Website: apple
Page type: customer-info-address
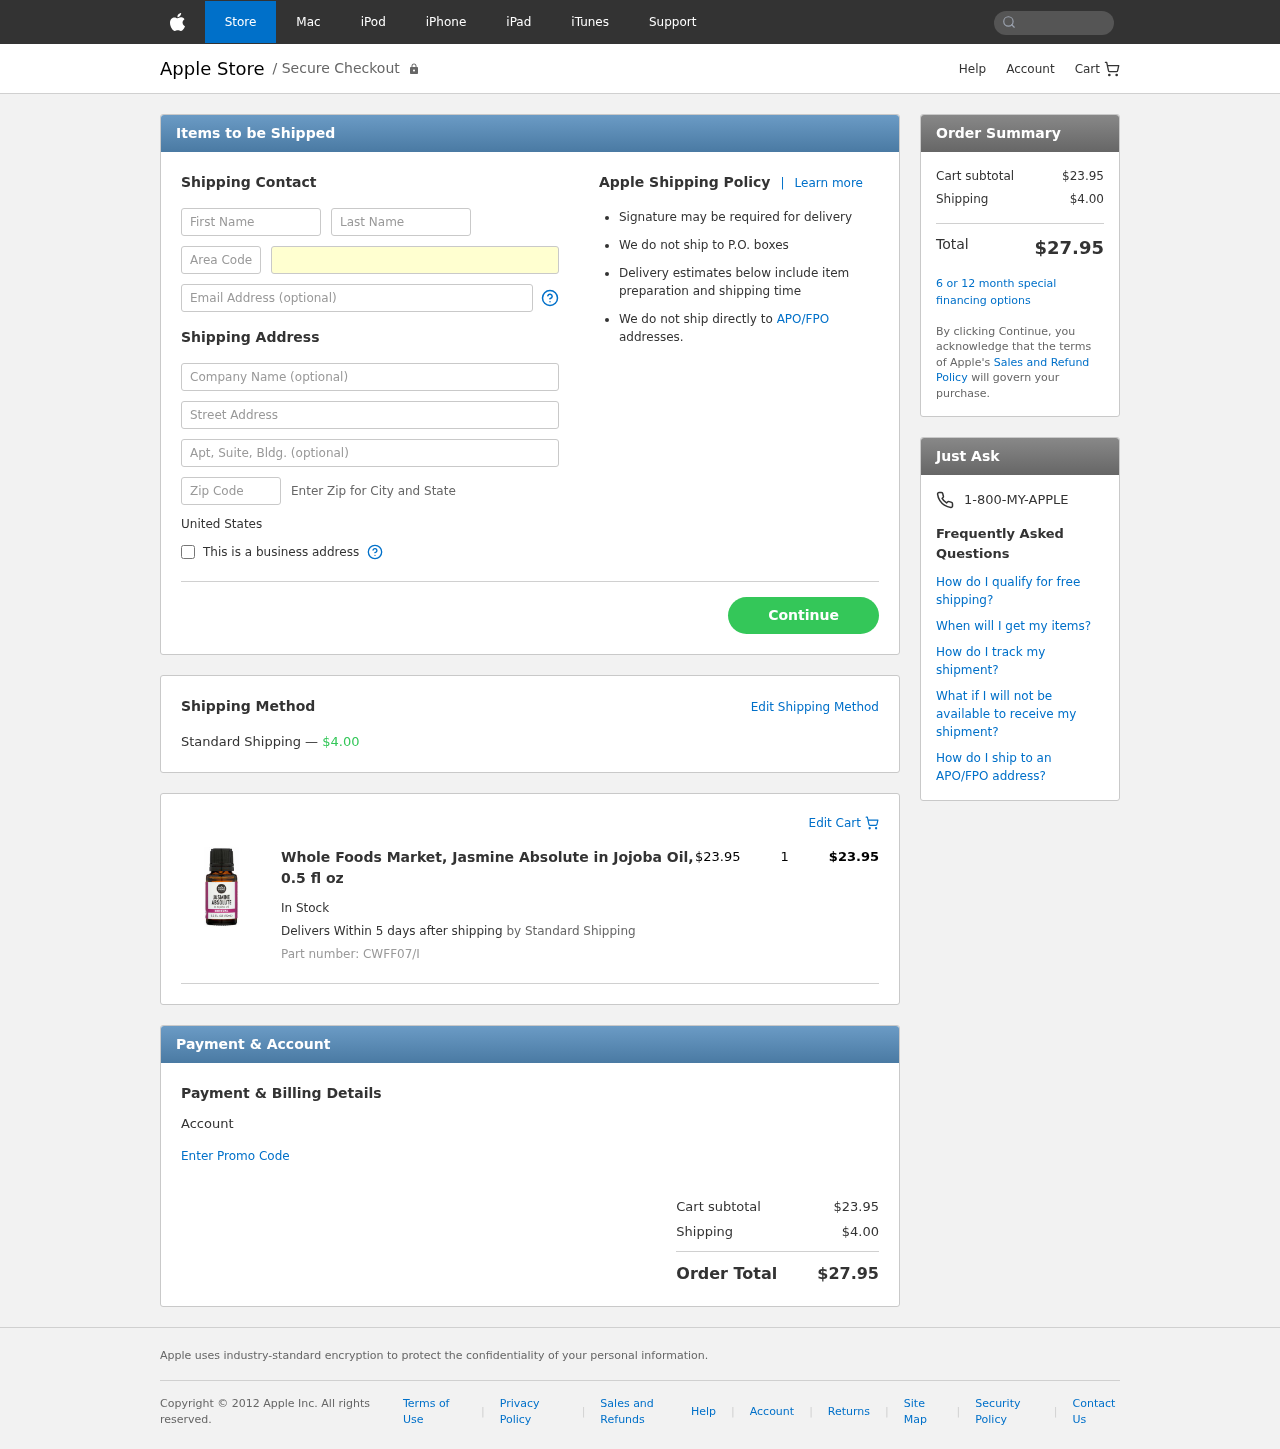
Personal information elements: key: PII_COUNTRY
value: United States
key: PII_FIRSTNAME
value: Stephen
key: PII_LASTNAME
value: Peterson
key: PII_PHONE_AREA
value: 961
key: PII_PHONE_LINE
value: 1178
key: PII_EMAIL
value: stephenpeterson@gmail.com
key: PII_STREET
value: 03753 Martinez Trafficway
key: PII_POSTCODE
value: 01678
Product elements: key: PRODUCT1_NAME
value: Whole Foods Market, Jasmine Absolute in Jojoba Oil, 0.5 fl oz
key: PRODUCT1_PRICE
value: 23.95
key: PRODUCT1_QUANTITY
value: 1
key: PRODUCT1_SKU
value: CWFF07/I
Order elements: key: ORDER_SHIPPING_COST
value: $4.00
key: ORDER_ITEM_TOTAL
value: $23.95
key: ORDER_SUBTOTAL
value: $23.95
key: ORDER_TOTAL
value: $27.95